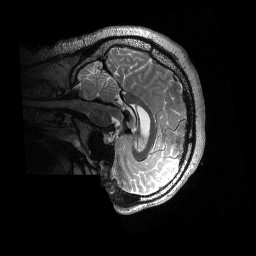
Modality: T2w
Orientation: sagittal
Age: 43
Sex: male
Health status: ill
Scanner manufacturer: siemens
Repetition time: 3.2 s
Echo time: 0.566 s